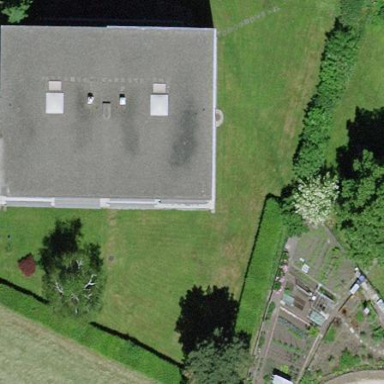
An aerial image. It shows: Residential building.